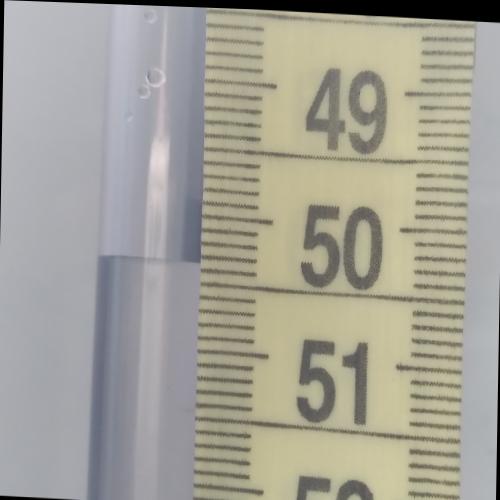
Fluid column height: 50.4 cm